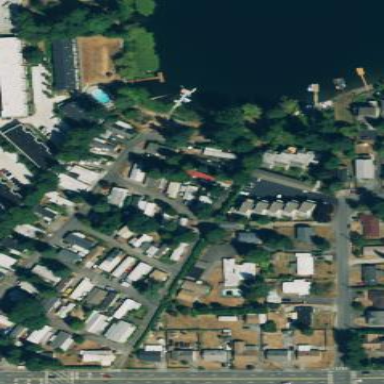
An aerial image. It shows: Residential area designated as trailer park.